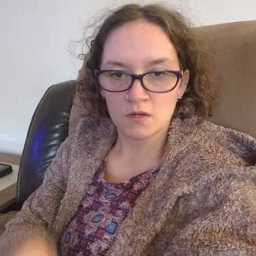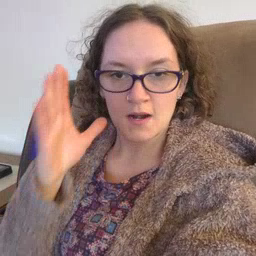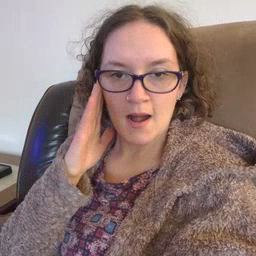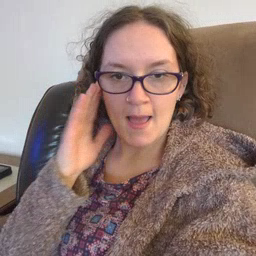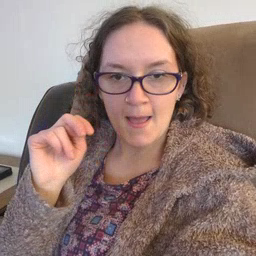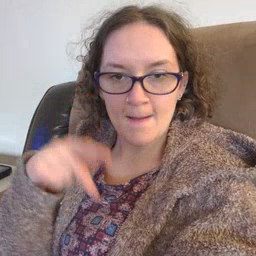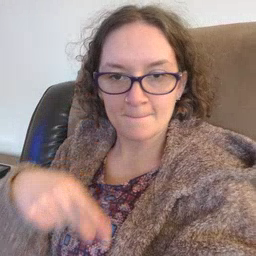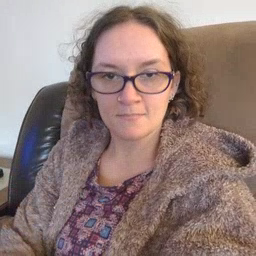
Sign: nap